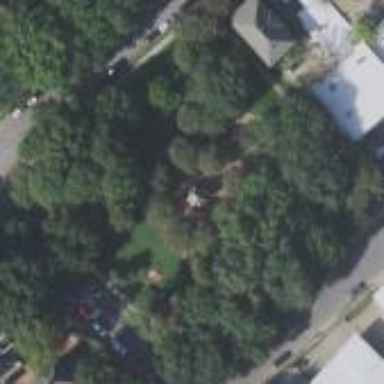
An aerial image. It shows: Park.